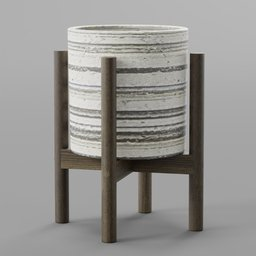
Label: decoration